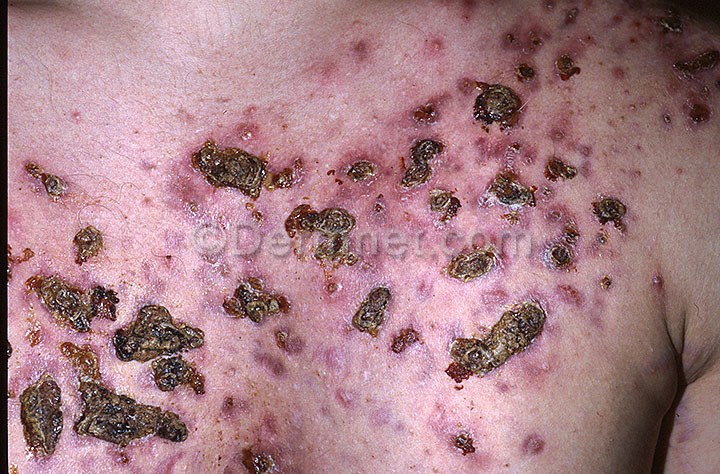
Disease: Acne and Rosacea Photos